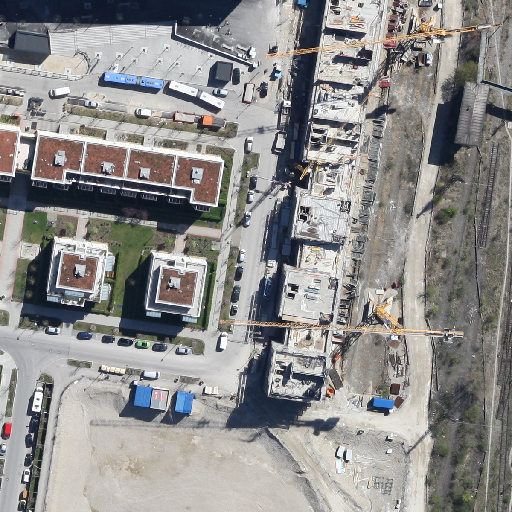
Referring expression: vehicle in the parking area